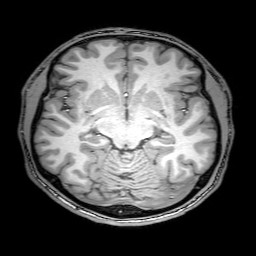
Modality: T1w
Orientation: coronal
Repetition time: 0.00828 s
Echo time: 0.00388 s